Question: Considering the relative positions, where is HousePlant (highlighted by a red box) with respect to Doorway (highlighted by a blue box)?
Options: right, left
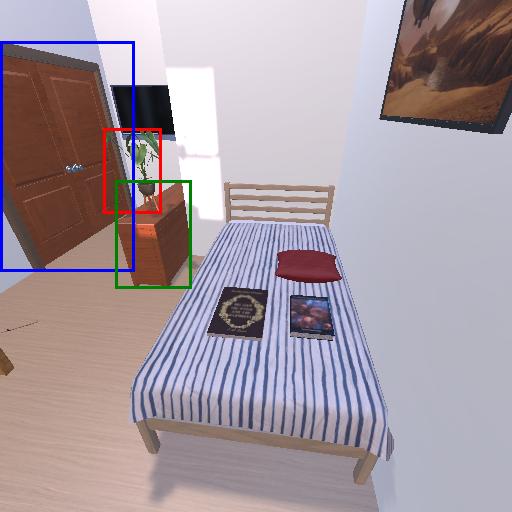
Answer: right